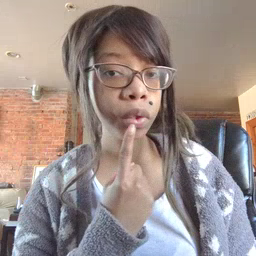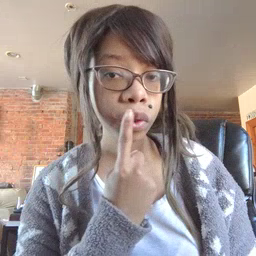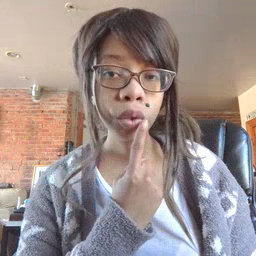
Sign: lips